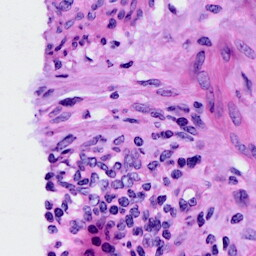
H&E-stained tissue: Cervix